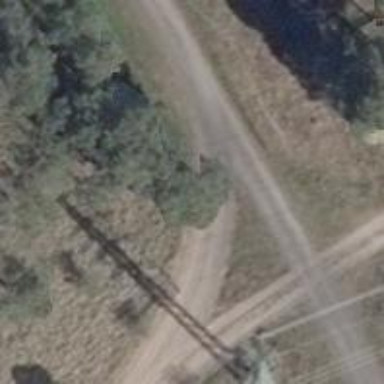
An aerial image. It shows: Sandy track with grade4 tracktype.